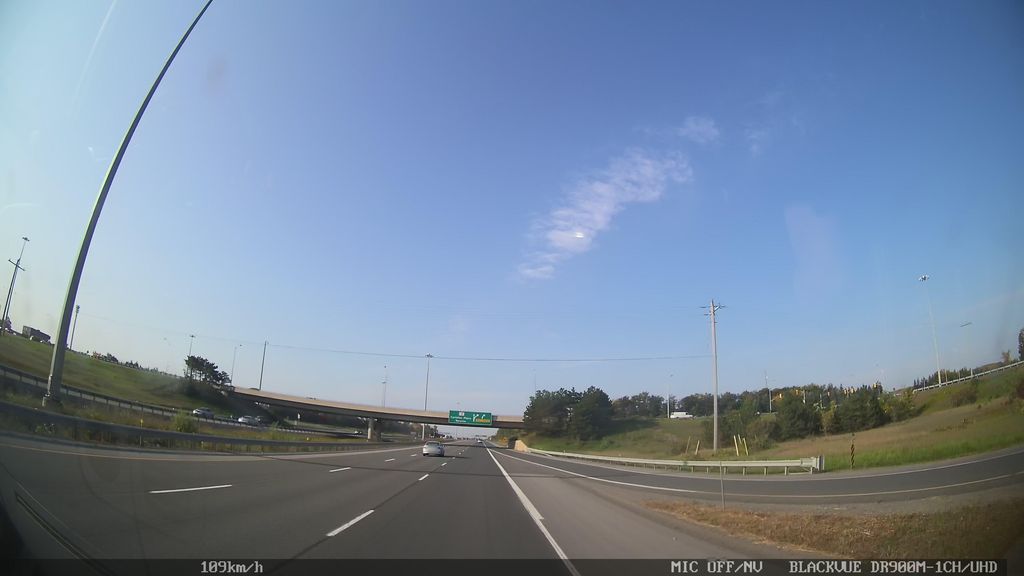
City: ottawa-gatineau